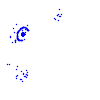
Particle: pion